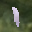
Label: 1